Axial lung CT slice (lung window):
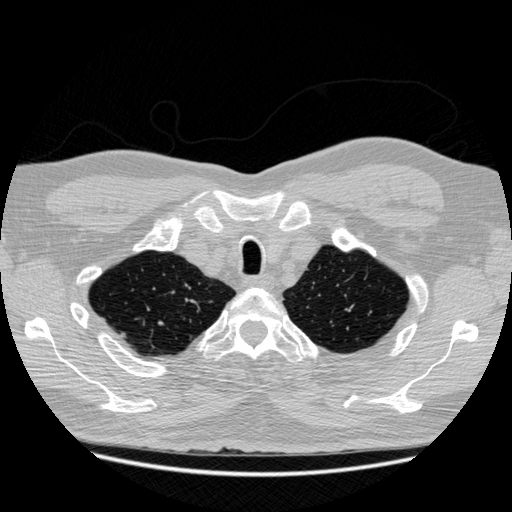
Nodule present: no